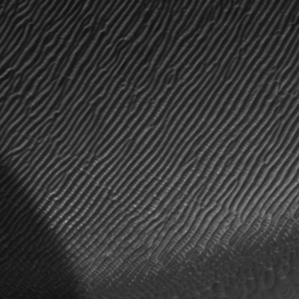
Label: frost